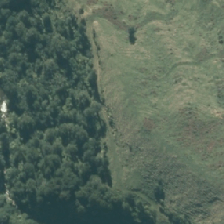
Land cover: high_producing_grassland